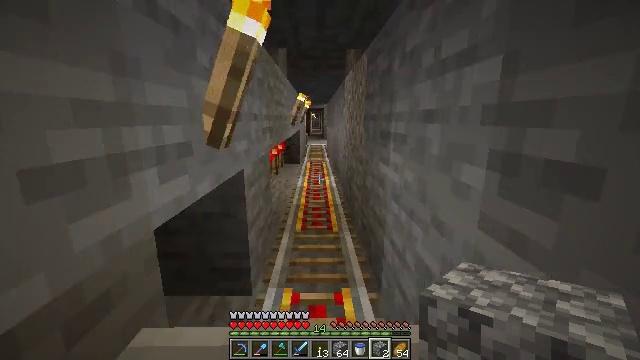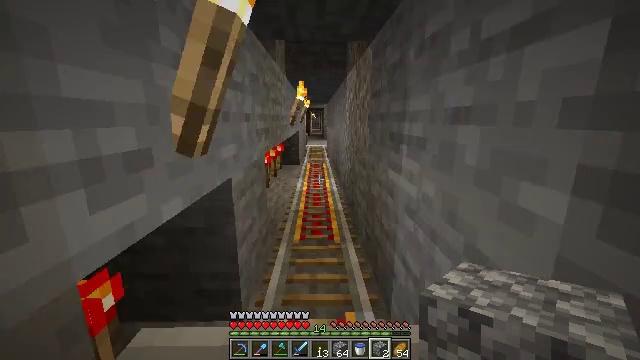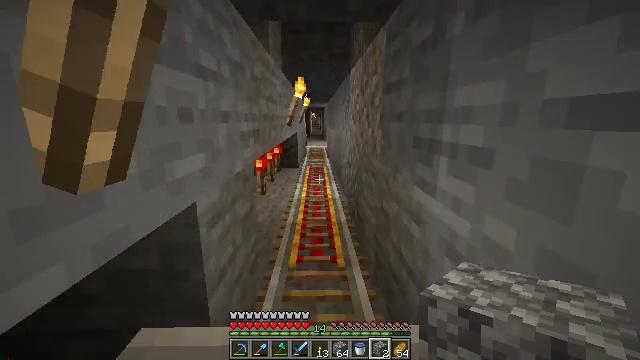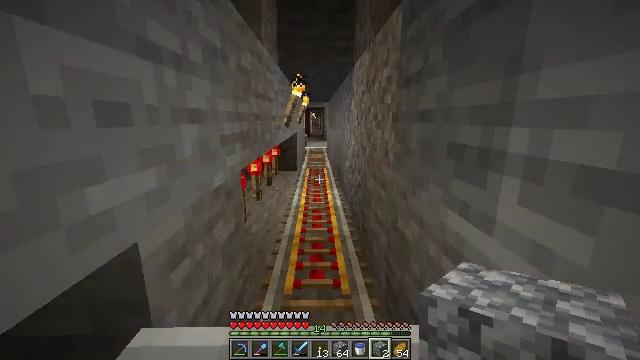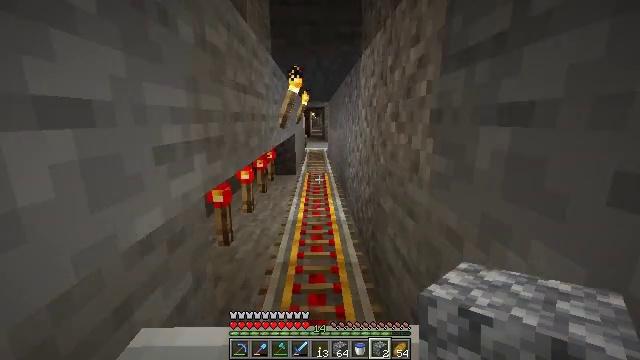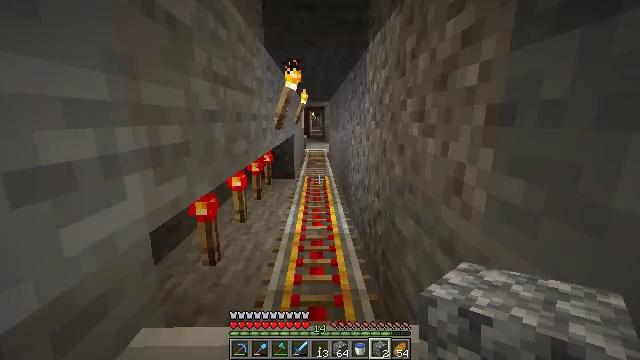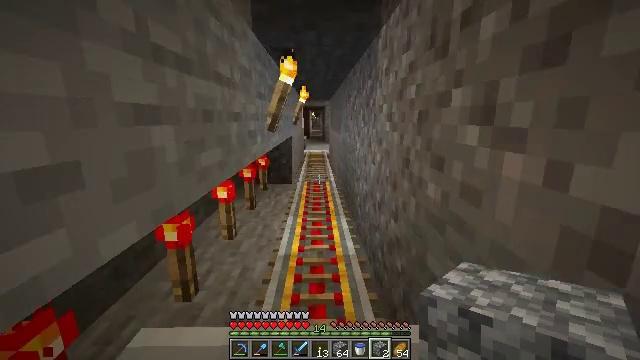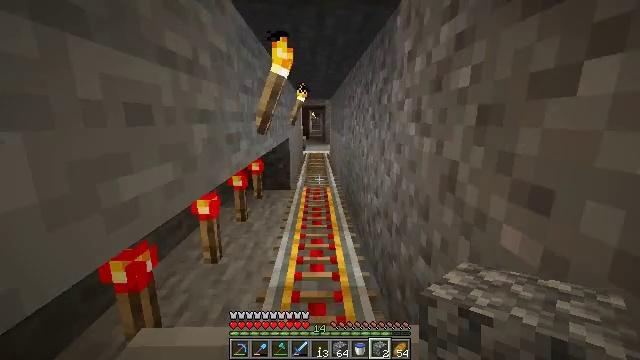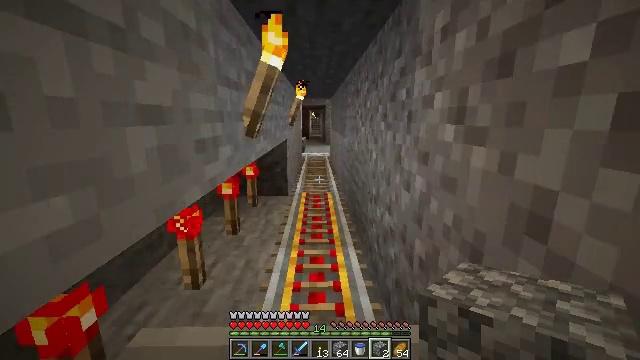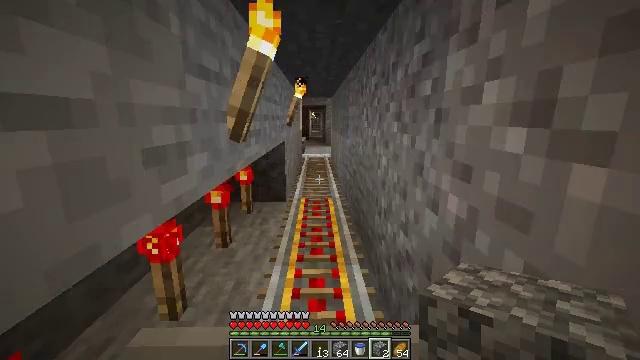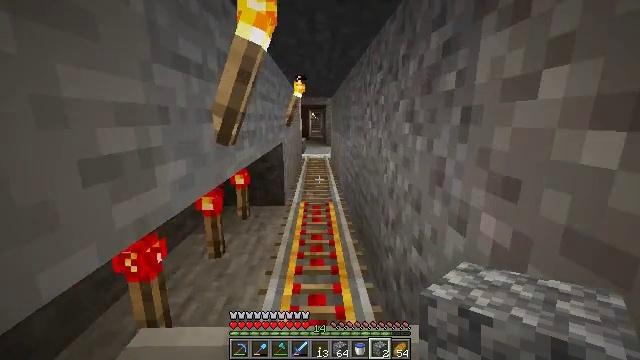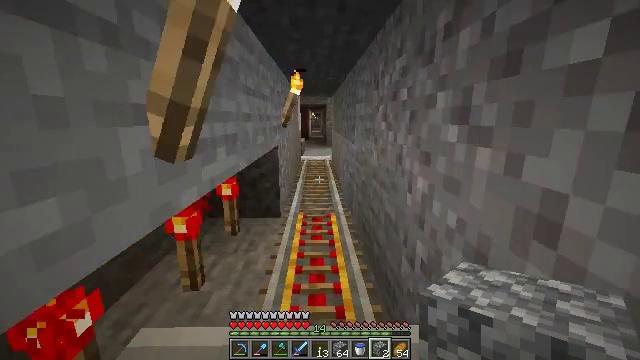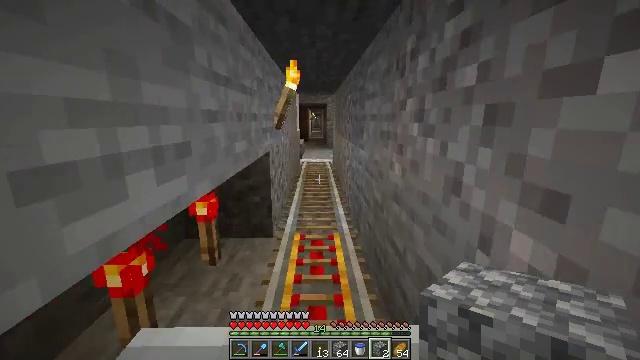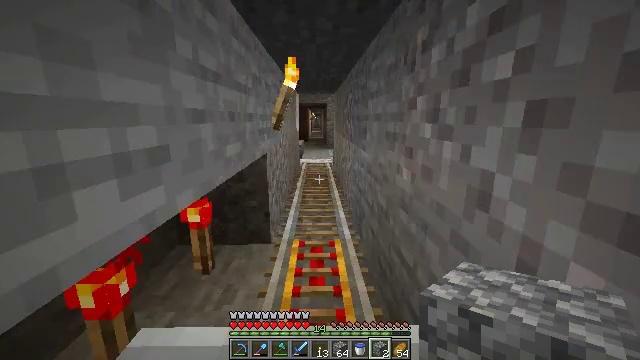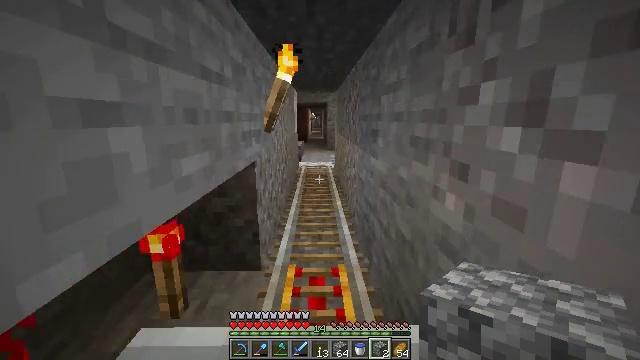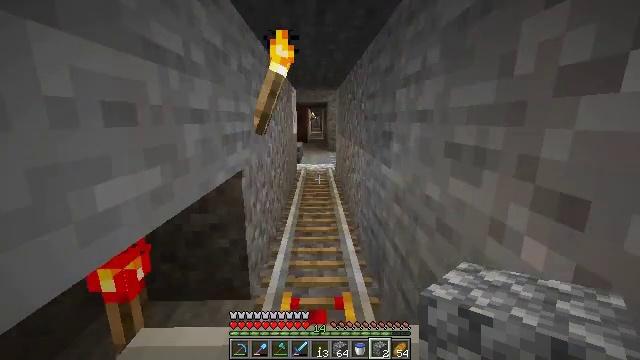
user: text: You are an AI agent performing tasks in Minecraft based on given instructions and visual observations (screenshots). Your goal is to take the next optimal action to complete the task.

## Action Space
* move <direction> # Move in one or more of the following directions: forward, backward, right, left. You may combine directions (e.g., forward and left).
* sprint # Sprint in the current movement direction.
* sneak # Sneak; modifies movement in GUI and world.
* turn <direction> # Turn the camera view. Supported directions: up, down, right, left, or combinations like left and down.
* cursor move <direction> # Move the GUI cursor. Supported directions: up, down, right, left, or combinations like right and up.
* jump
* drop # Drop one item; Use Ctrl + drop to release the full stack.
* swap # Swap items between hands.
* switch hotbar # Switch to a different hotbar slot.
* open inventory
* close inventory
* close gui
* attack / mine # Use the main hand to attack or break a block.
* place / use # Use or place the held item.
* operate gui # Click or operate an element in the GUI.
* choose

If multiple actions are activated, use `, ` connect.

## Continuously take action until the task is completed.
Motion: motion action
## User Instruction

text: Drop an iron nugget.
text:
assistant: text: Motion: no_op
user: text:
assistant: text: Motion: no_op
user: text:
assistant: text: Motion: no_op
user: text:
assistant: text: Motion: no_op
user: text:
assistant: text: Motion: no_op
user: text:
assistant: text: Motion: no_op
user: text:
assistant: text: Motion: no_op
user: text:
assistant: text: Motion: no_op
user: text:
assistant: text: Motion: no_op
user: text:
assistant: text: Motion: no_op
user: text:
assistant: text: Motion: no_op
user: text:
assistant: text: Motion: no_op
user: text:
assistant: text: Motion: no_op
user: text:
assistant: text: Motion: no_op
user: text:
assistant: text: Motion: no_op
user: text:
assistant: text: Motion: no_op
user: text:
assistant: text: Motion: no_op
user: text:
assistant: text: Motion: no_op
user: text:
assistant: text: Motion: no_op
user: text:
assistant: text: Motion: no_op
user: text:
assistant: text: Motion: no_op
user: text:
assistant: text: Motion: no_op
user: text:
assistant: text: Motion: no_op
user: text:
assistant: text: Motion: no_op
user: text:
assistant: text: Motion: no_op
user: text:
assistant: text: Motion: no_op
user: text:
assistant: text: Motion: no_op
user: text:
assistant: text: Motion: no_op
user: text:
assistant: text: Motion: no_op
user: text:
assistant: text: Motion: no_op